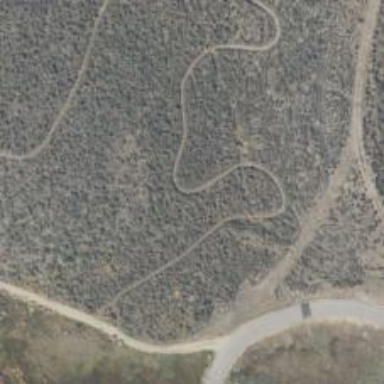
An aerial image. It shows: Path with excellent trail visibility.